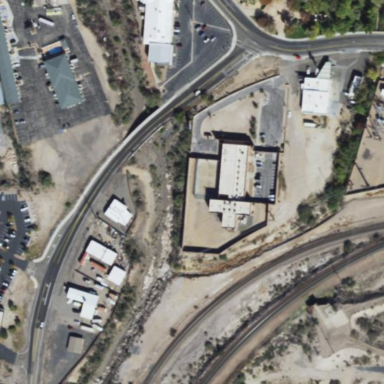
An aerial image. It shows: Prison.